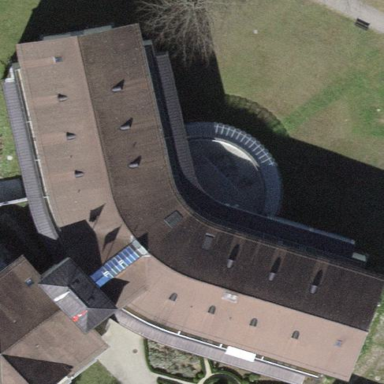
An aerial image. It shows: Hospital building.